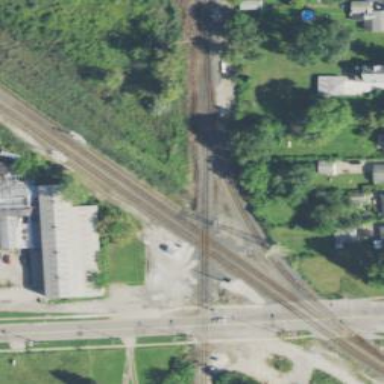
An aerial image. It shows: Railway crossing.